Field crop: maize
Growth stage: 2
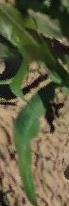
Species: maize